Question:
I want to calculate the overlapped area "THE GRAY REGION" between red and blue rectangles.
Each rectangle is defined by its four corner coordinates. The resulted unit of the overlapped area is unit square.
I could not imagine how can I do it?
Any creative comments would be appreciated.
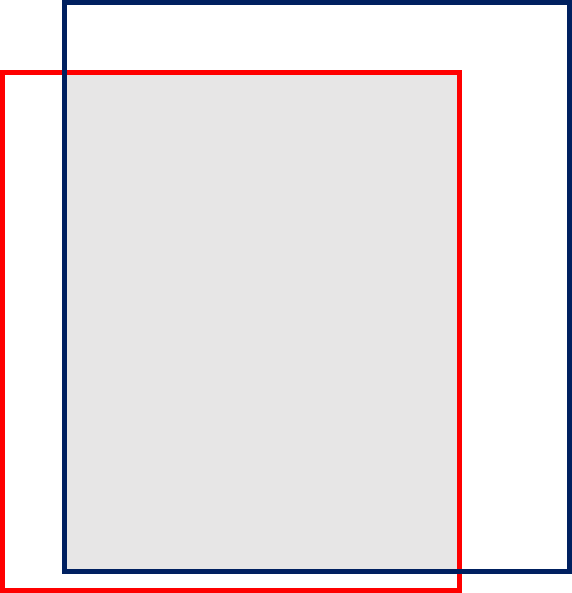
Answer: This type of intersection is easily done by the "min of the maxes" and "max of the mins" idea. To write it out one needs a specific notion for the rectangle, and, just to make things clear I'll use a namedtuple:
'''
from collections import namedtuple
Rectangle = namedtuple('Rectangle', 'xmin ymin xmax ymax')
ra = Rectangle(3., 3., 5., 5.)
rb = Rectangle(1., 1., 4., 3.5)
# intersection here is (3, 3, 4, 3.5), or an area of 1*.5=.5
def area(a, b): # returns None if rectangles don't intersect
dx = min(a.xmax, b.xmax) - max(a.xmin, b.xmin)
dy = min(a.ymax, b.ymax) - max(a.ymin, b.ymin)
if (dx>=0) and (dy>=0):
return dx*dy
print area(ra, rb)
# 0.5
'''
If you don't like the namedtuple notation, you could just use:
'''
dx = max(a[0], b[0]) - min(a[2], b[2])
'''
etc, or whatever notation you prefer.